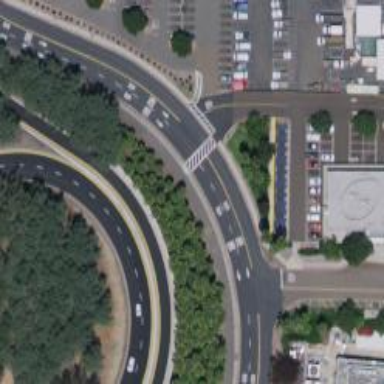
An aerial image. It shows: Secondary link road.